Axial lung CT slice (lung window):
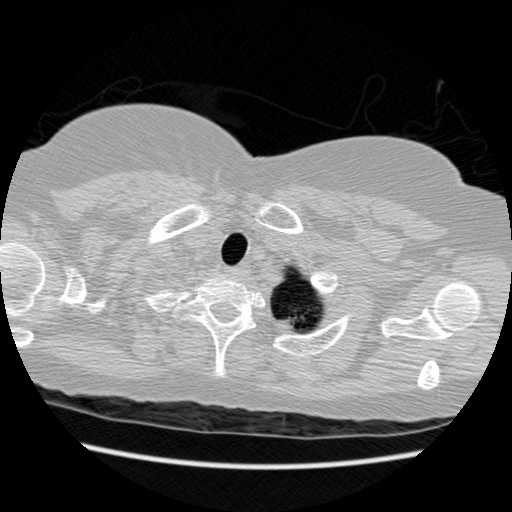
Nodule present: no